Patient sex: M
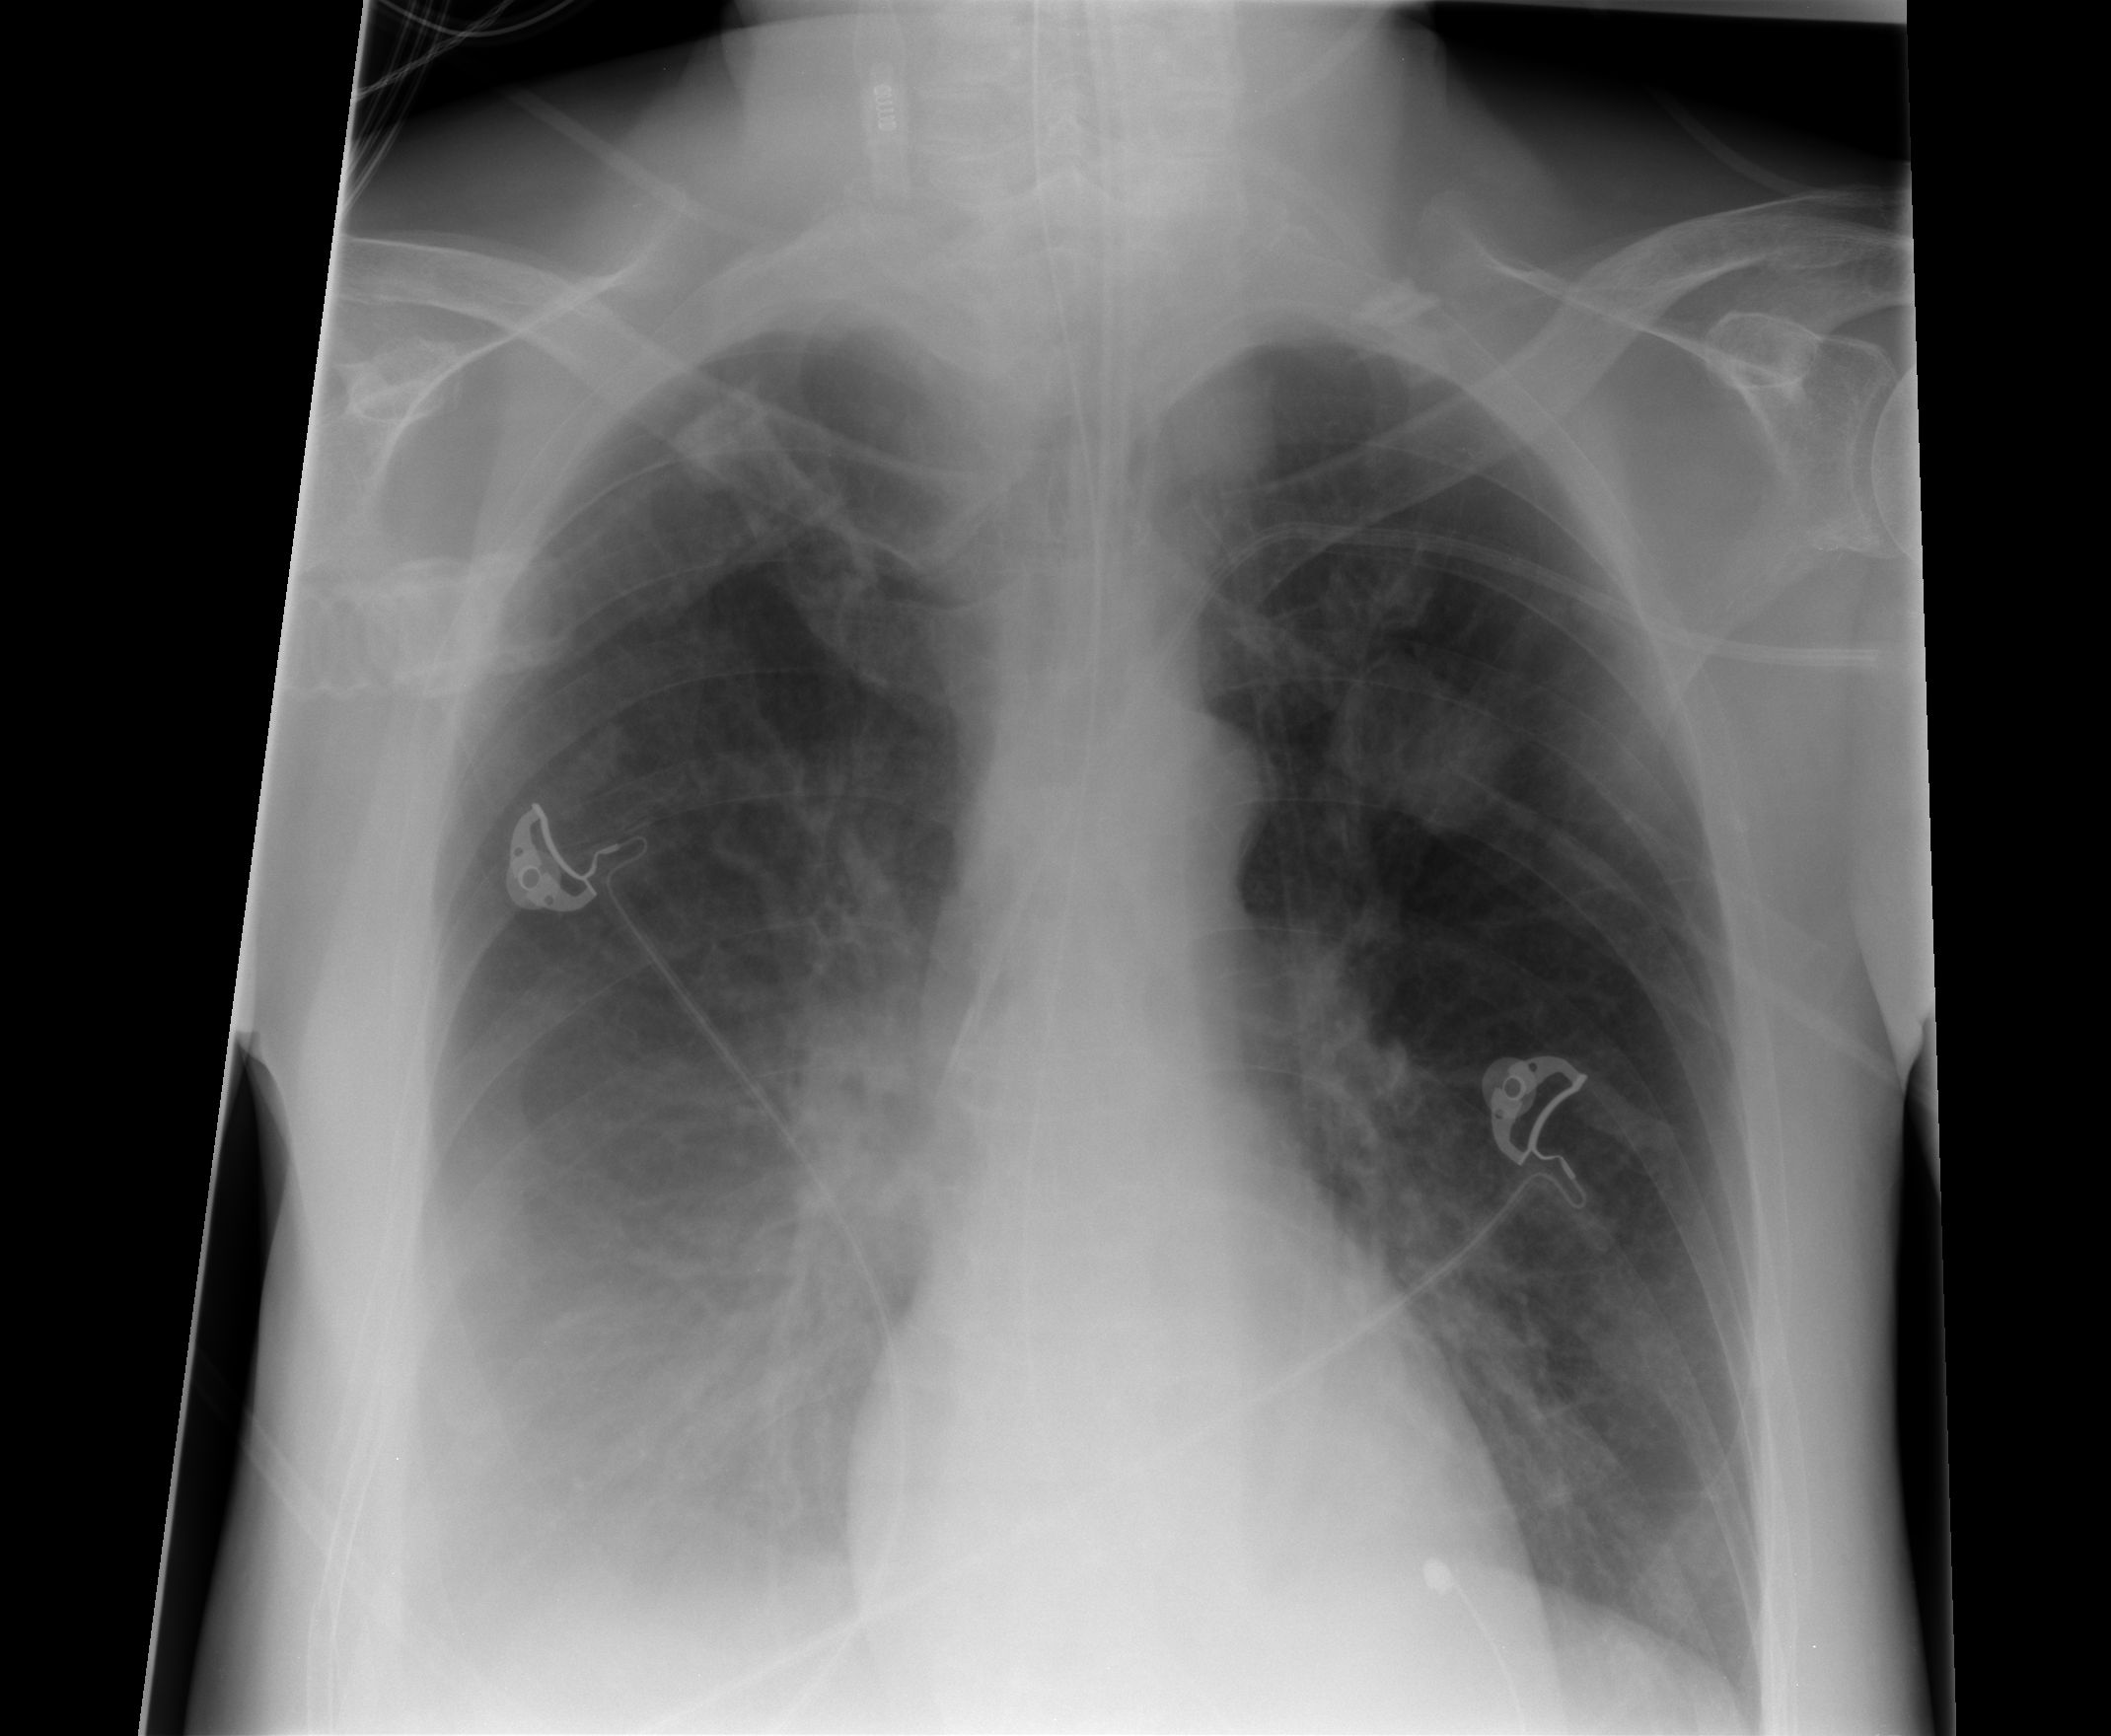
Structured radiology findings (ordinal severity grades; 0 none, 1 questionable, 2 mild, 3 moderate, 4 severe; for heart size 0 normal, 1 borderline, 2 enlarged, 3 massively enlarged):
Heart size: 0
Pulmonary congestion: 2
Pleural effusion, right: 3
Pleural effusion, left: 0
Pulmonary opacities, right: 1
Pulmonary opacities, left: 0
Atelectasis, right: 3
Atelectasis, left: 0